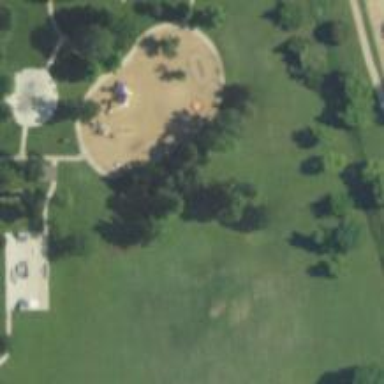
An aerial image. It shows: Playground with playground theme.